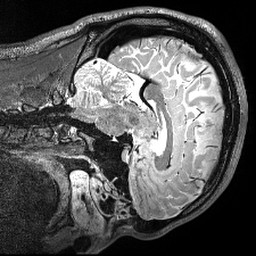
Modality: T2w
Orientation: sagittal
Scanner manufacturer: siemens
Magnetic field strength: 3 T
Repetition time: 3.2 s
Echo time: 0.566 s